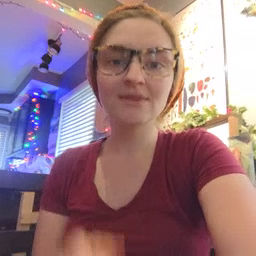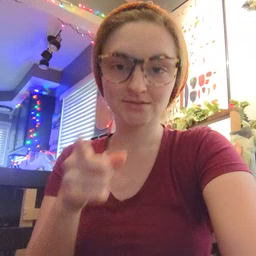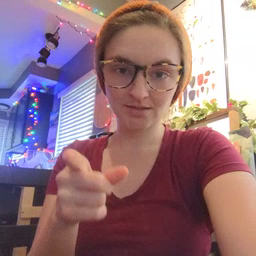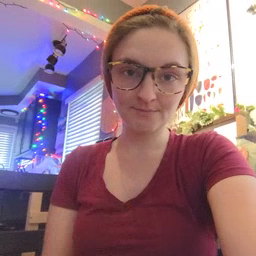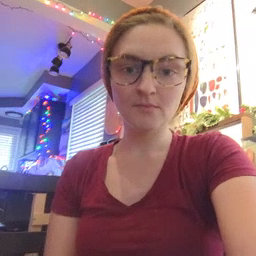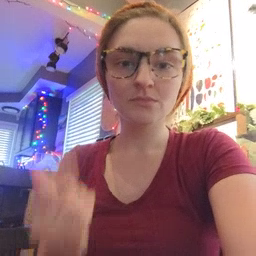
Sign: there